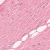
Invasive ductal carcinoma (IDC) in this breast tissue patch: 0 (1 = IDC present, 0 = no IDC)